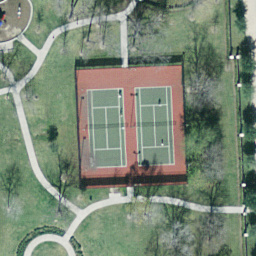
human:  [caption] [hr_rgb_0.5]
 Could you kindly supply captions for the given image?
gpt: There are two tennis courts arranged neatly and surrounded by some plants and lawn .

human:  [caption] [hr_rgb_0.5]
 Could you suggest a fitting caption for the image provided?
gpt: Two tennis courts arranged neatly with some plants and lawn surrounded .

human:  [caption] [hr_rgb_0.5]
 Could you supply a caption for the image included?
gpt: There are two tennis courts arranged neatly and surrounded by some plants and lawn .

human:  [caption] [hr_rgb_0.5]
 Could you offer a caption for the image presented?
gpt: Two tennis courts arranged neatly are surrounded by some plants and lawn .

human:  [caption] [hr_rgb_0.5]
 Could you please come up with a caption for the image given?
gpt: There are two tennis courts arranged neatly and surrounded by some plants and lawn .